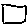
Label: square